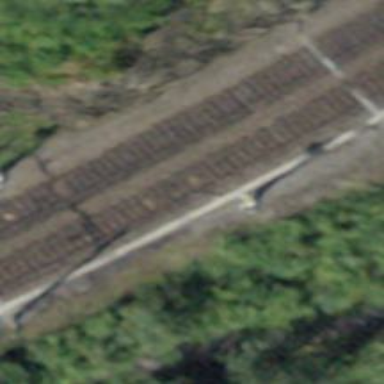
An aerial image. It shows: Single railway track with electrified contact line.